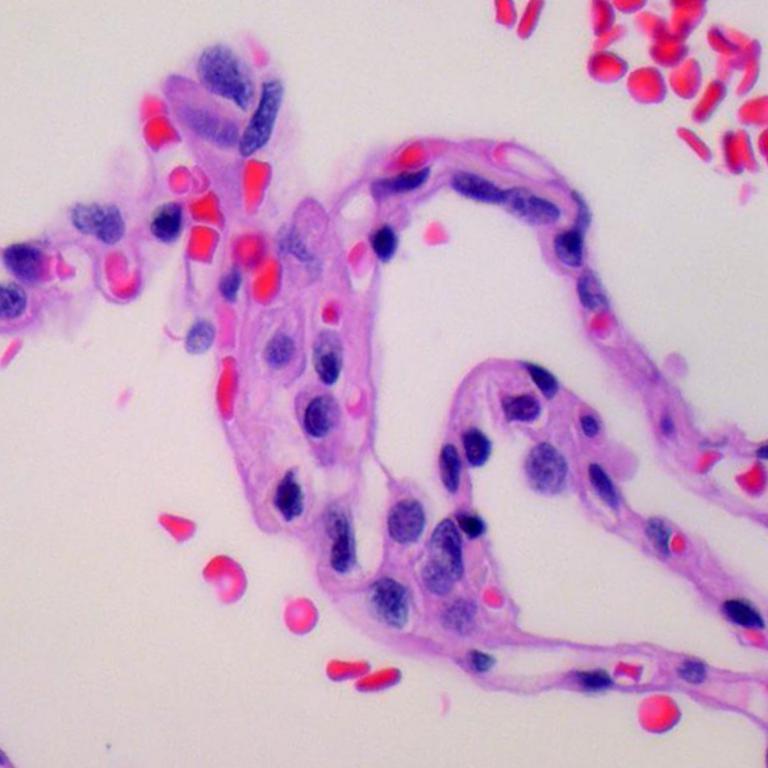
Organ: lung
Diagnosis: benign